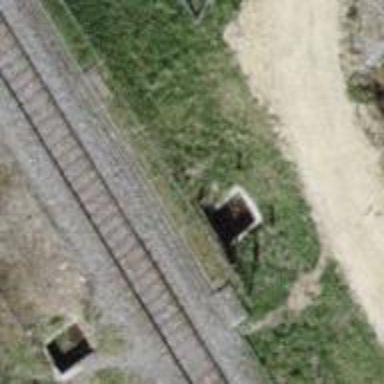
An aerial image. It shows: Culvert tunnel passing through ditch.